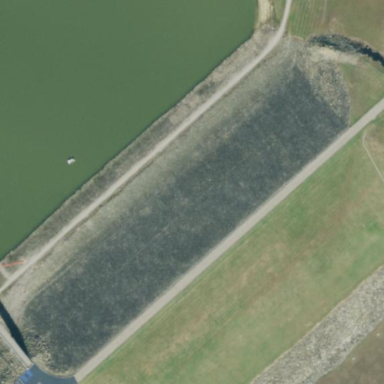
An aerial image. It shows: Dam along waterway.